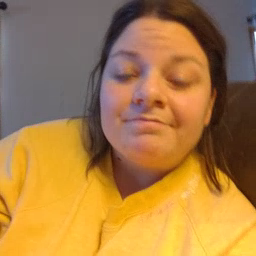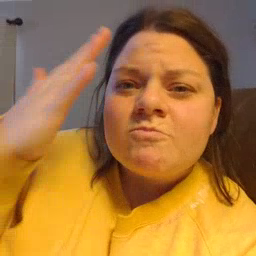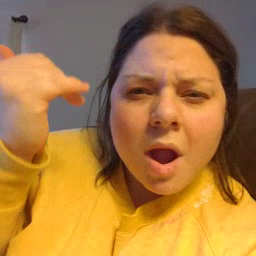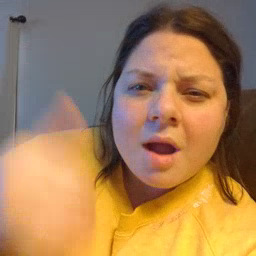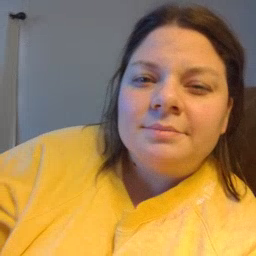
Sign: why